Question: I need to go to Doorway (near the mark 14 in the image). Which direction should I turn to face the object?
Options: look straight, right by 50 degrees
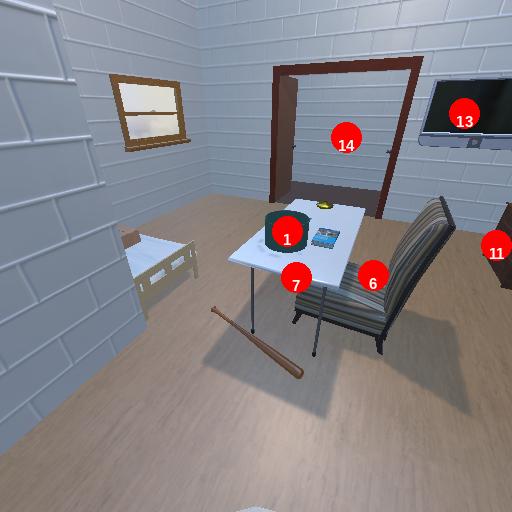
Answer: look straight